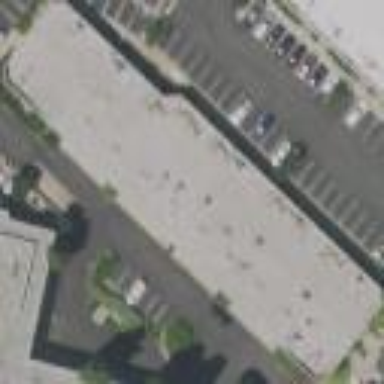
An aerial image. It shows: Commercial building.